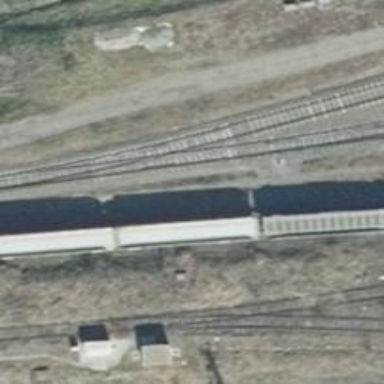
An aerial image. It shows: Railway yard.